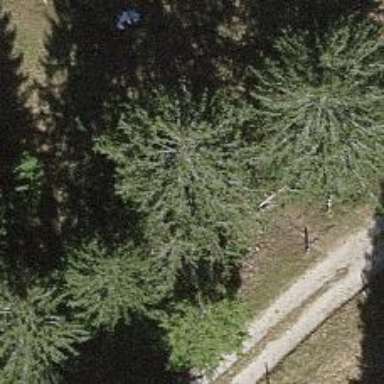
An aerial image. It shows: Single tag "natural: tree."